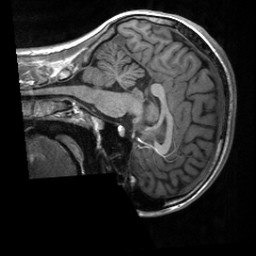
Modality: T1w
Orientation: sagittal
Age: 21
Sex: female
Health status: healthy
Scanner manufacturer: siemens
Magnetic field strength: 3 T
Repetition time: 2 s
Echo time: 0.00232 s